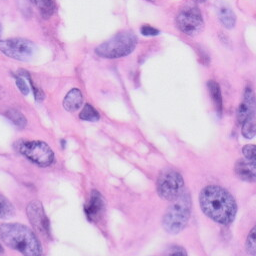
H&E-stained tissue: Skin